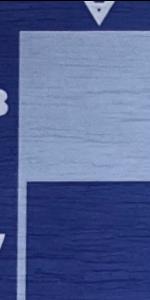
Label: Empty